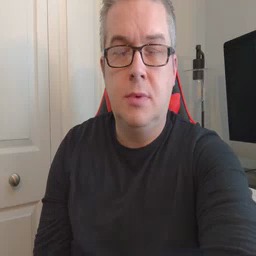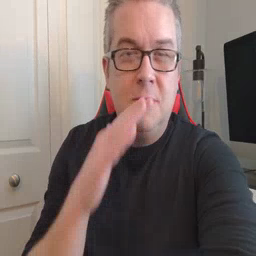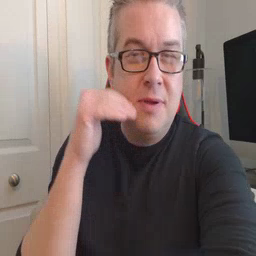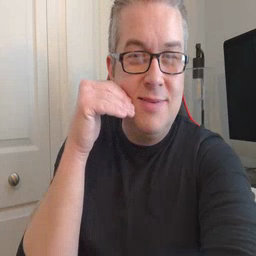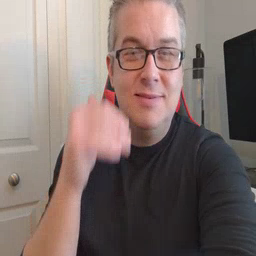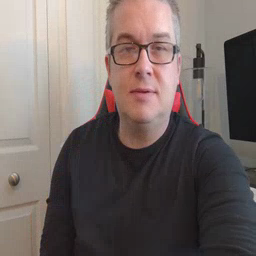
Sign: smile